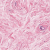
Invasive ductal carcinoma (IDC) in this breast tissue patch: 0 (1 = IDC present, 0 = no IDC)